高三 · 计数
已知随机变量 $\xi$ 服从二项分布 $\xi \sim B\left(4, \frac{1}{3}\right)$, 则 $P(\xi=3)=(\quad)$.
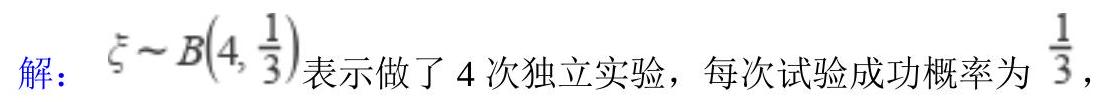
A. $\frac{32}{81}$
B. $\frac{16}{81}$
C. $\frac{24}{81}$
D. $\frac{8}{81}$
答案: D
解析: 答案: D

则 $P(\xi=3)=C_{4}^{3} \times\left(\frac{1}{3}\right)^{3} \times\left(\frac{2}{3}\right)^{1}=4 \times \frac{2}{81}=\frac{8}{81}$,

故答案为: D.

3.答案: C

【解析】 因为 $\mu=7$, 所以根据正态曲线的对称性知,

$P(X \geq 11)=P(X \leq 3)=1-P(X>3)=1-